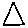
Label: triangle